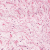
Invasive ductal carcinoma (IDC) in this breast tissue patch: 0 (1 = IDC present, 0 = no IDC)